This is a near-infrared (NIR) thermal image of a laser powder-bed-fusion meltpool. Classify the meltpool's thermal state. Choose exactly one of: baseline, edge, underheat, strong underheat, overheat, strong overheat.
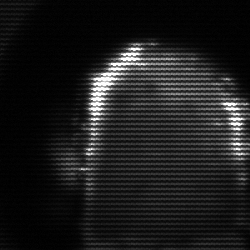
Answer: baseline